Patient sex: M
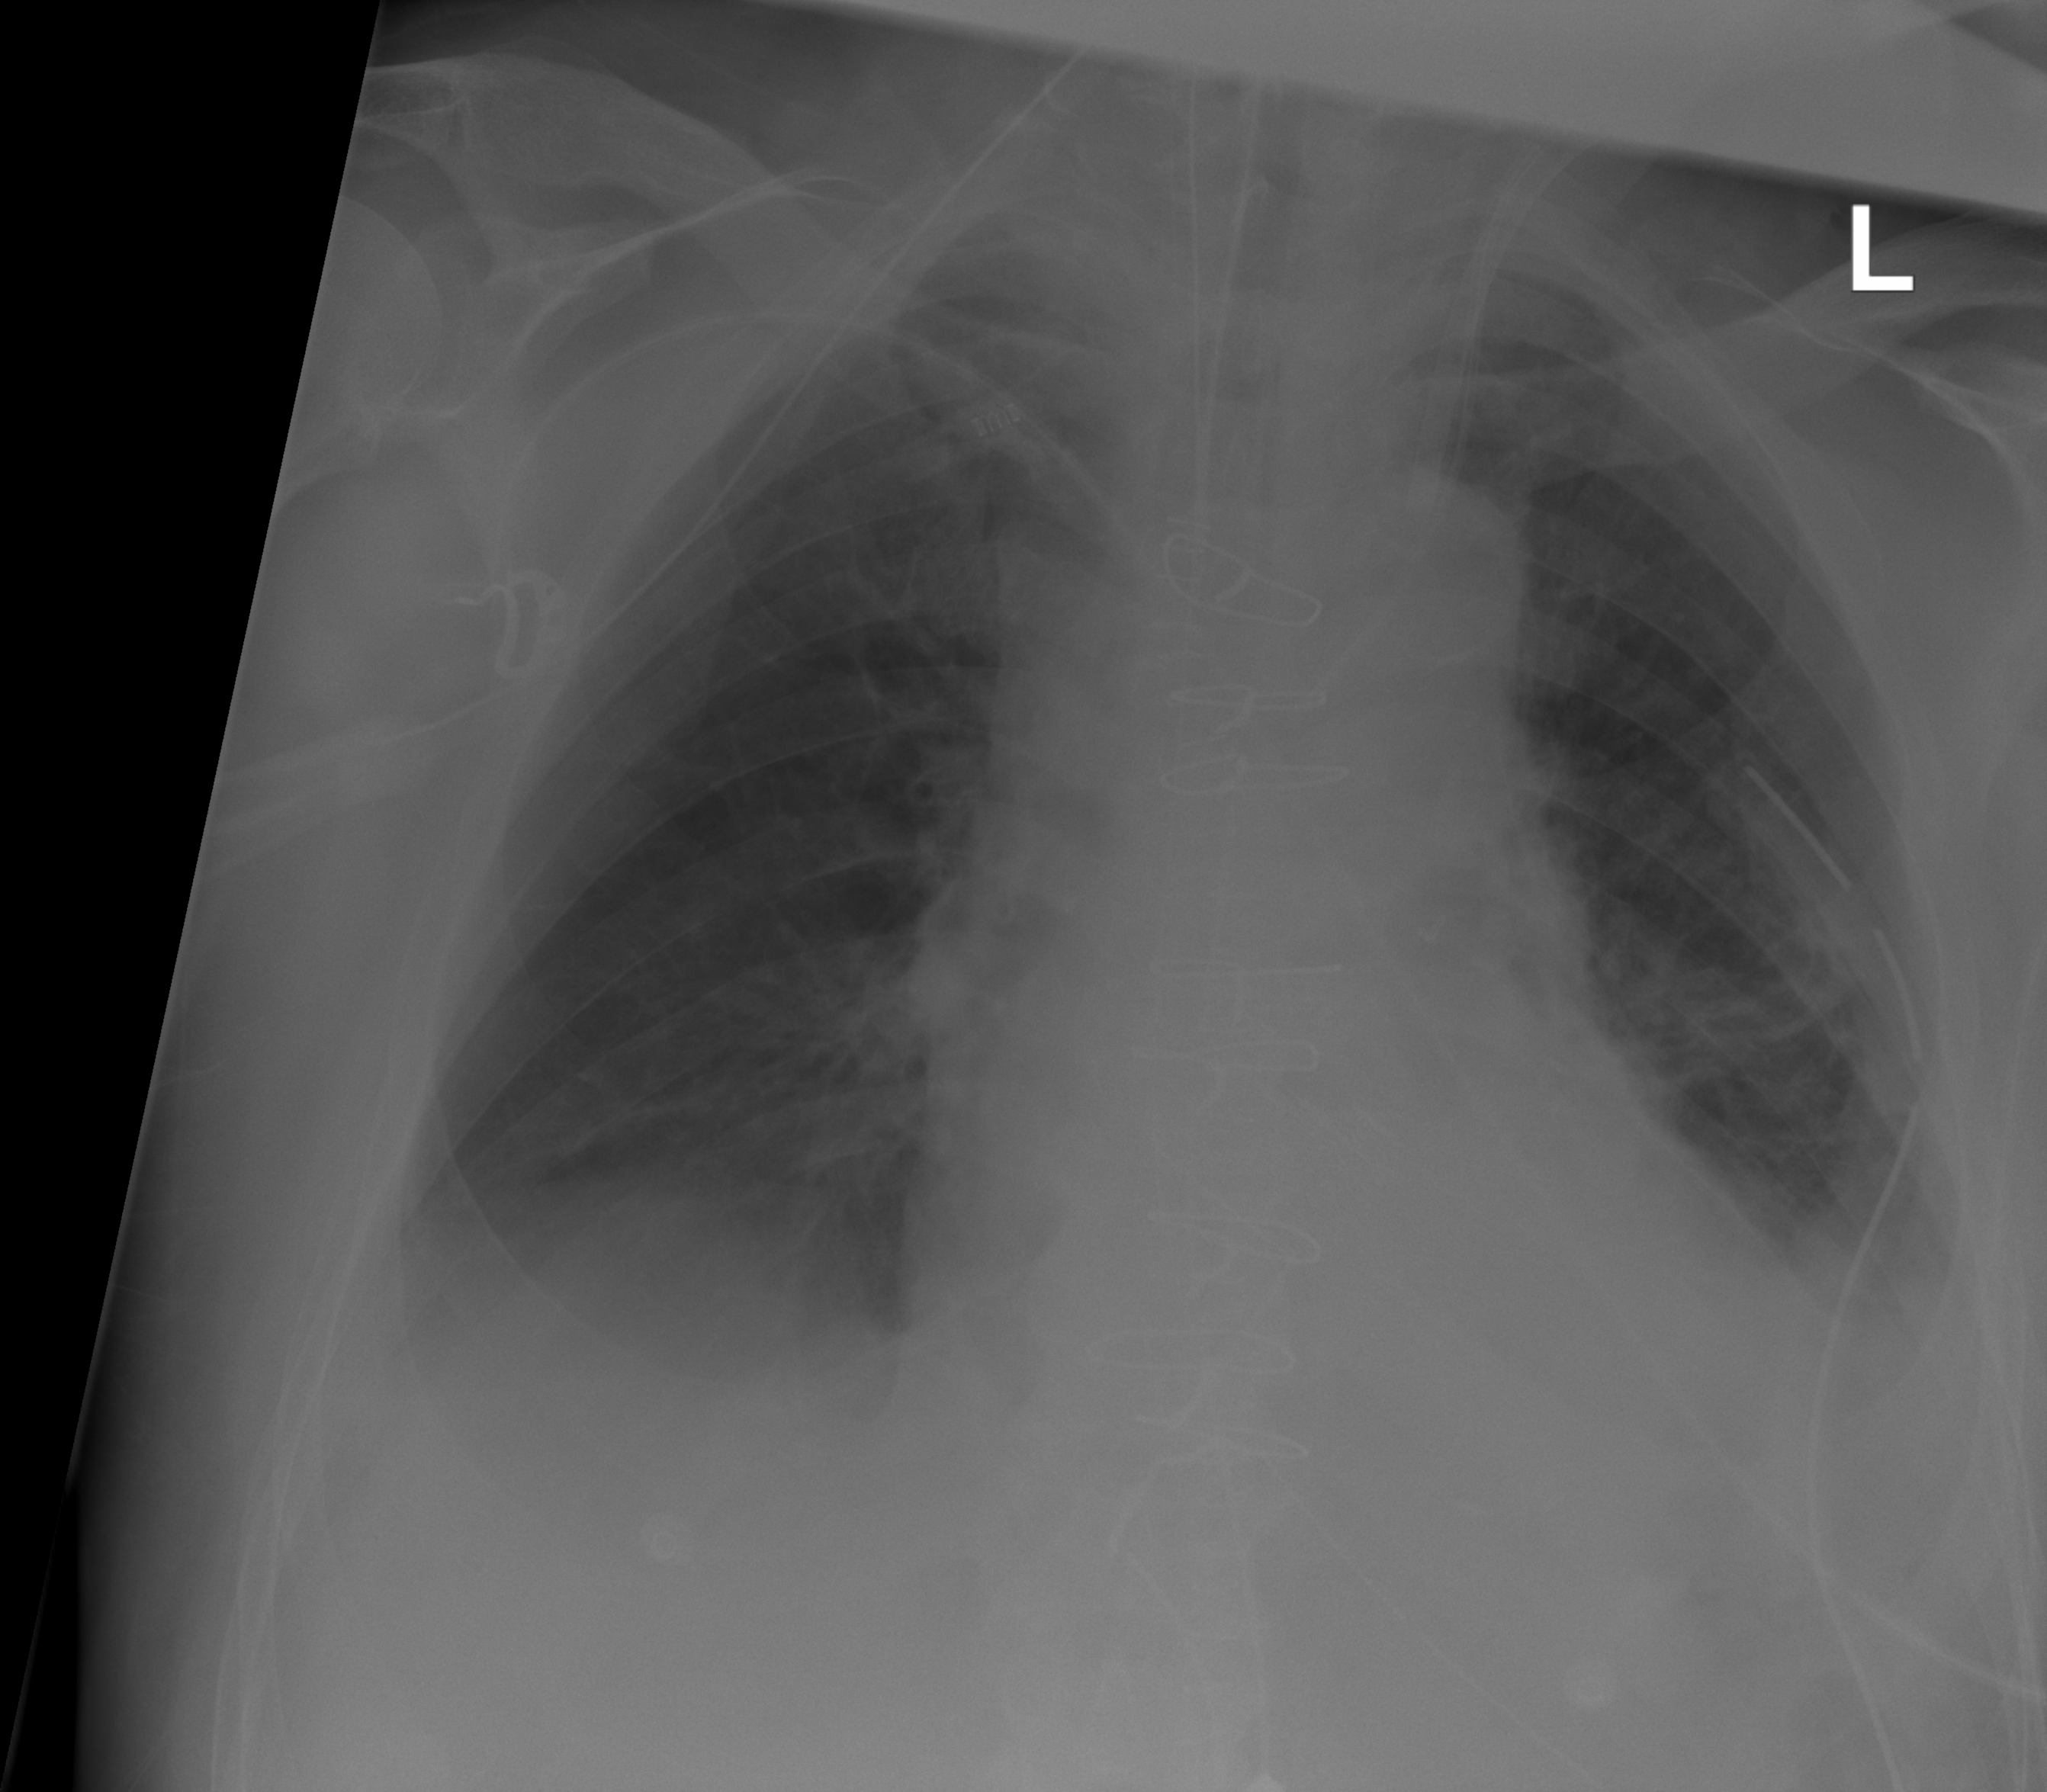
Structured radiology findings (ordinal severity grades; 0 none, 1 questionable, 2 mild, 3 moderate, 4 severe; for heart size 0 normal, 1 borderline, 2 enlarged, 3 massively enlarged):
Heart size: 0
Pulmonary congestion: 0
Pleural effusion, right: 2
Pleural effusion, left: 2
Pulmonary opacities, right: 0
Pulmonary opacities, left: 0
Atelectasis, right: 2
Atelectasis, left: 2